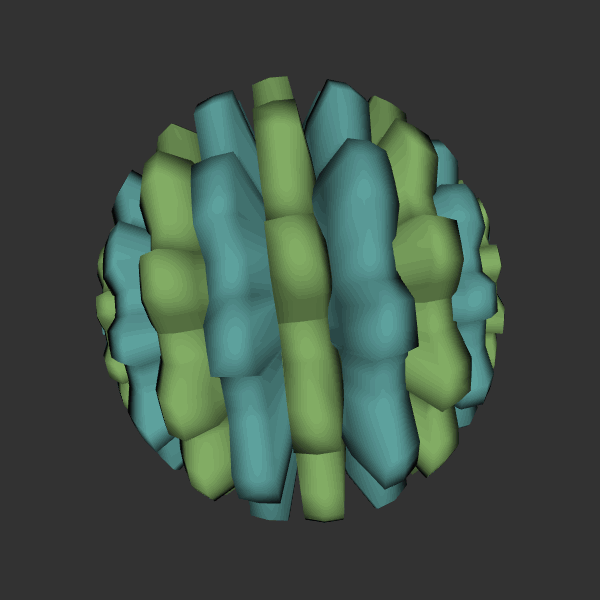
Background: dark